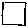
Label: square